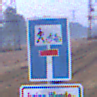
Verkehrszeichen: SackgasseRadverkehrFussgaengerDurchlaessig
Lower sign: HinweisGeaenderteVorfahrtVerkehrsfuehrungVerkehrsregelung3
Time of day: SunriseSunset
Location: Outdoor (Nature)
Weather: Clear
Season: NotSpecified
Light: Natural